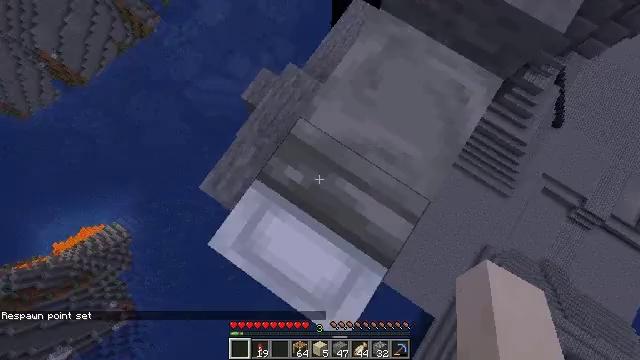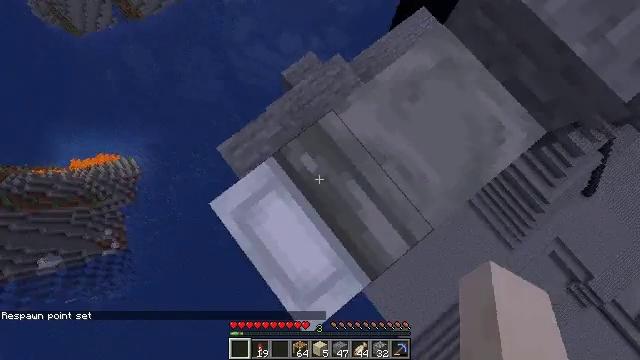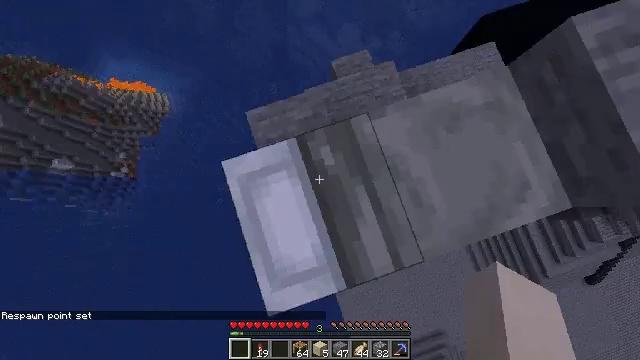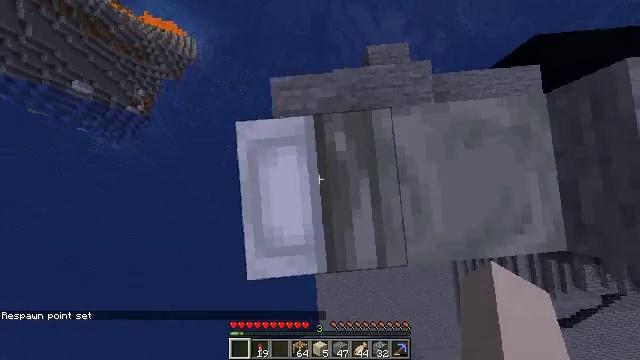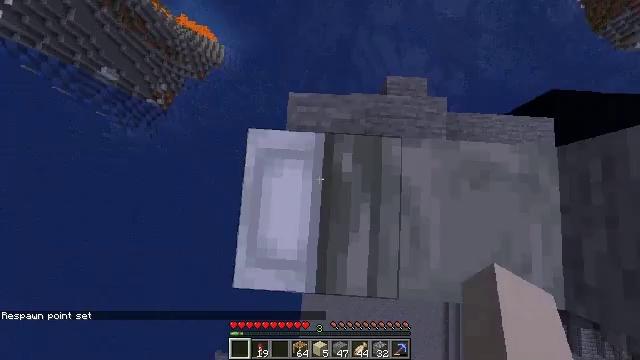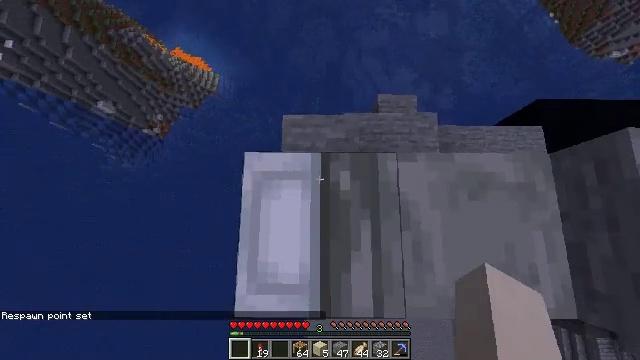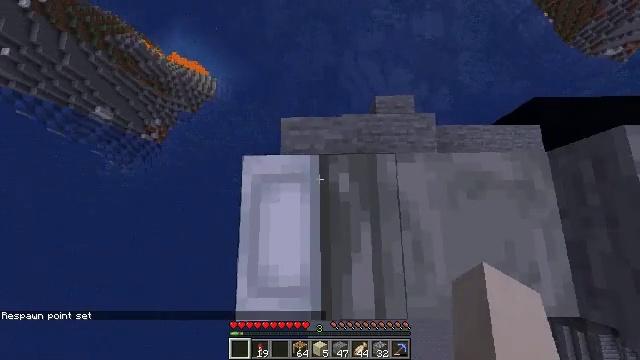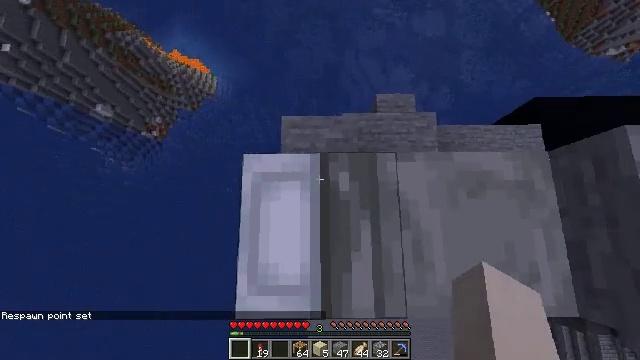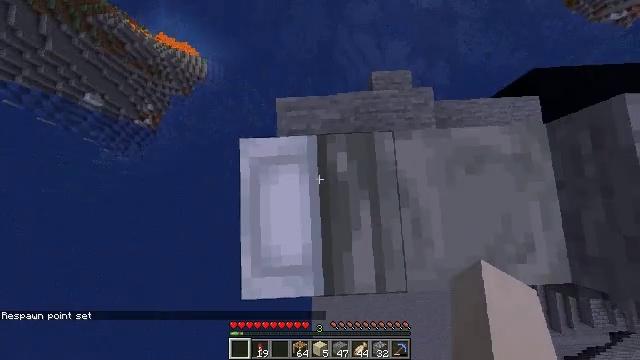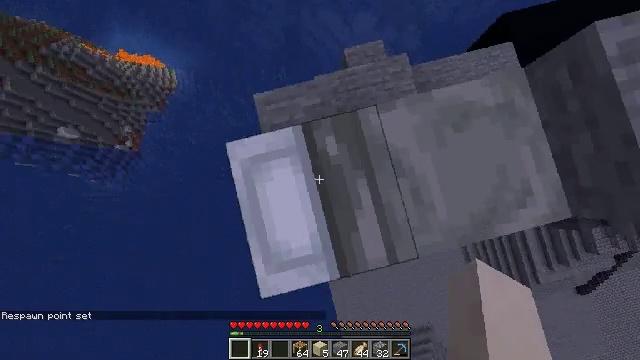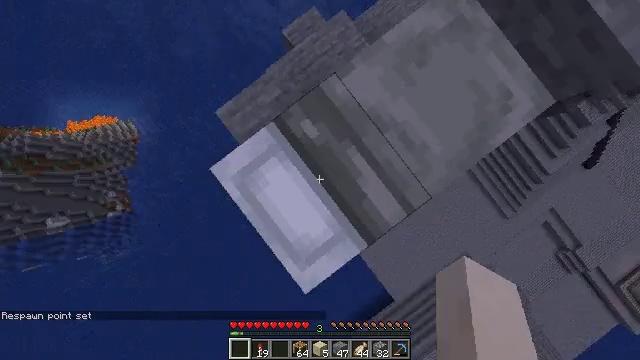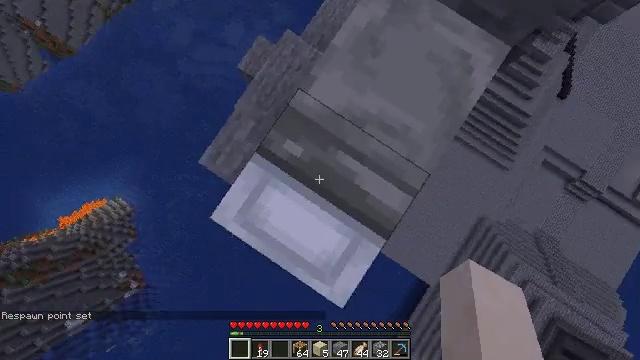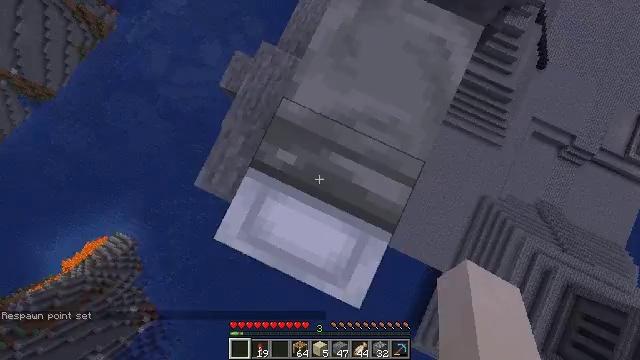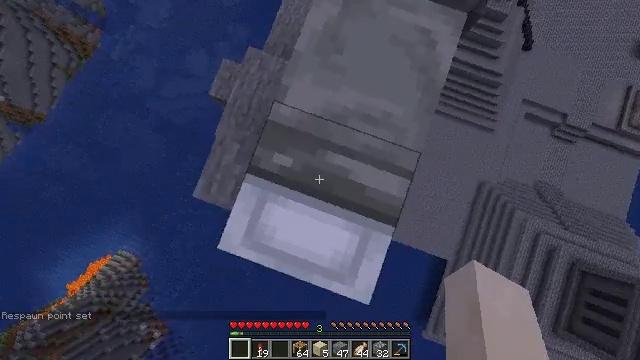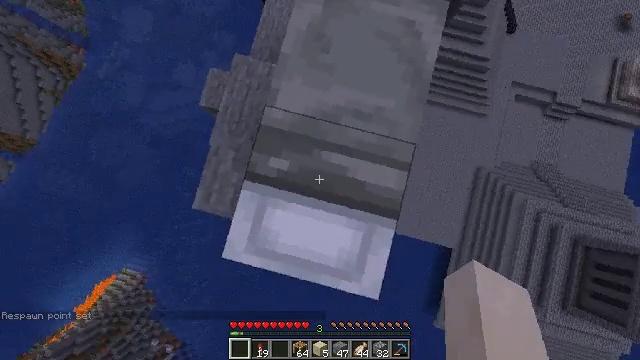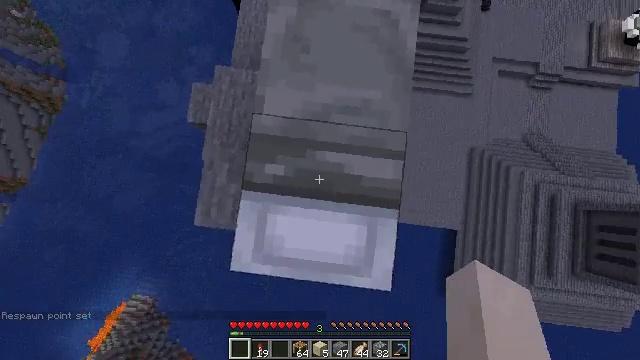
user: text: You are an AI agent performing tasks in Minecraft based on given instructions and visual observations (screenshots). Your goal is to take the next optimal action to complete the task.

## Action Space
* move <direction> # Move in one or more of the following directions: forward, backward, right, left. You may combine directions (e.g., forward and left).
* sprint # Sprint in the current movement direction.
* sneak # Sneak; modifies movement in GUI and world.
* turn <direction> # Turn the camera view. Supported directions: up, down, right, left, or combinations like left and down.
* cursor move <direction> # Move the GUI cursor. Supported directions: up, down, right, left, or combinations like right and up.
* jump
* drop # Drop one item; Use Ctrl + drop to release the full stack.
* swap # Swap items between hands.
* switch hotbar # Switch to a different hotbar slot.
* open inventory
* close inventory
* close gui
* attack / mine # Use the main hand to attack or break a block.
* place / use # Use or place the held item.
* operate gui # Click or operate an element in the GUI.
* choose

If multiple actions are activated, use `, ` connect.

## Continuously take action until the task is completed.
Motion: motion action
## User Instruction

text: Destroy the light gray bed to move it.
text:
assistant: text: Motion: turn left and down
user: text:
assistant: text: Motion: turn left and down
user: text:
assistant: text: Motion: turn left and down
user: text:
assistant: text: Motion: turn left and up
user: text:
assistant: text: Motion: turn right and up
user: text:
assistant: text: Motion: turn right
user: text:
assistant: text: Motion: no_op
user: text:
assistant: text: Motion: turn right and down
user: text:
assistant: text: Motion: turn right and down
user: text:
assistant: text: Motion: turn right and down
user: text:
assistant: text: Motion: turn right and up
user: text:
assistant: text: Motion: turn right
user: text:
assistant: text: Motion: turn right
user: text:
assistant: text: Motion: turn right
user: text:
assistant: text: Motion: turn right
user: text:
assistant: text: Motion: turn right, attack / mine
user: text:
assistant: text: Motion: turn right, attack / mine
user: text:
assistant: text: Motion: attack / mine
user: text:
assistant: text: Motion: turn right, attack / mine
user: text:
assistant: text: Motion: turn right, attack / mine
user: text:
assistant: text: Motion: turn right, attack / mine
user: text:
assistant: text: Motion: attack / mine
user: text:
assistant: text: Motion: attack / mine
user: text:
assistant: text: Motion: attack / mine
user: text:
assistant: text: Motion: attack / mine
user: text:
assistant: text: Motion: no_op